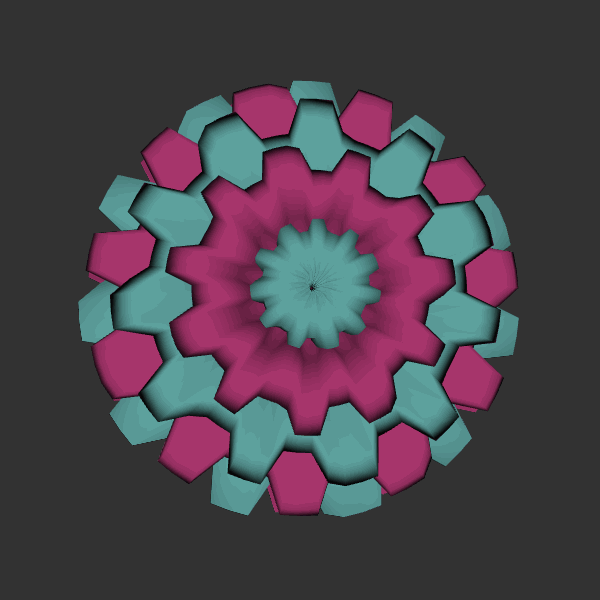
Background: dark